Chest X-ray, AP view. Patient: 48 years old, sex F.
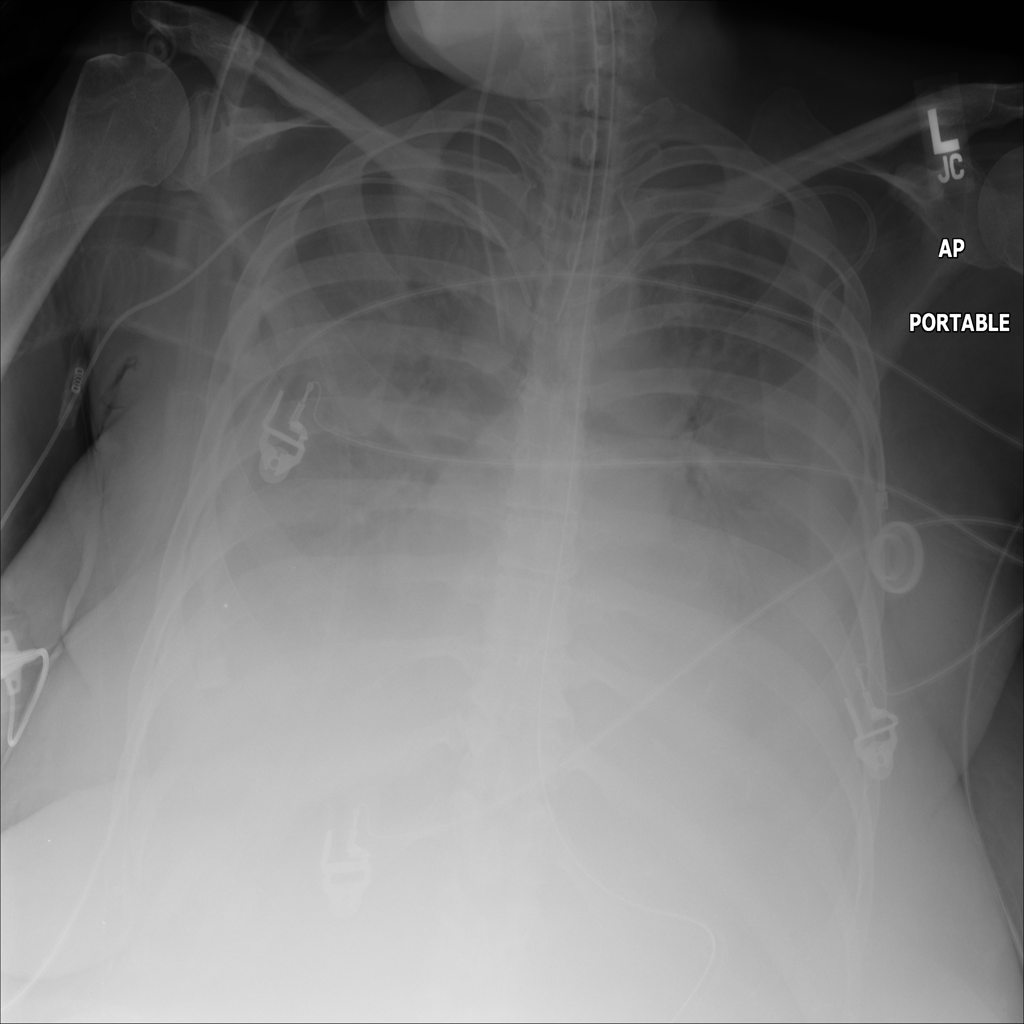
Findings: Effusion